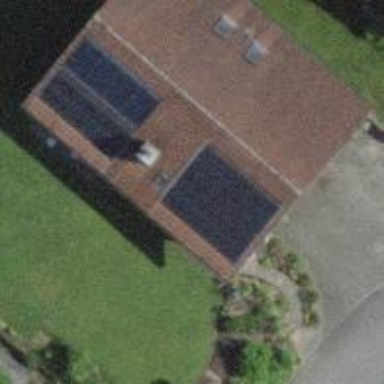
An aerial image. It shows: Solar power generator using photovoltaic panels.